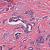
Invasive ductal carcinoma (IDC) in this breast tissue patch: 1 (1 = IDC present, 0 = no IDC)